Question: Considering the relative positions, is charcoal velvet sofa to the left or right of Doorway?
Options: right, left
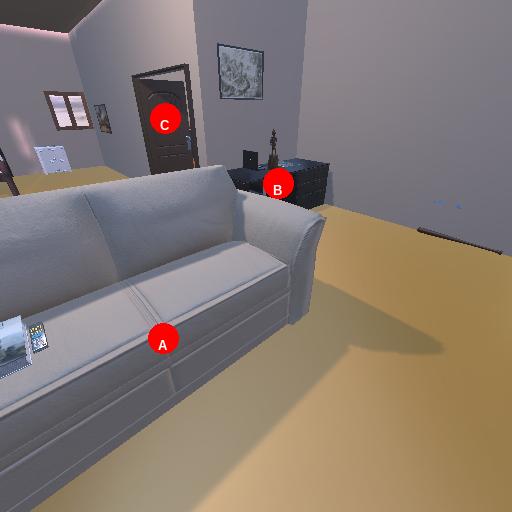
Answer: right